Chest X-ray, AP view. Patient: 57 years old, sex M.
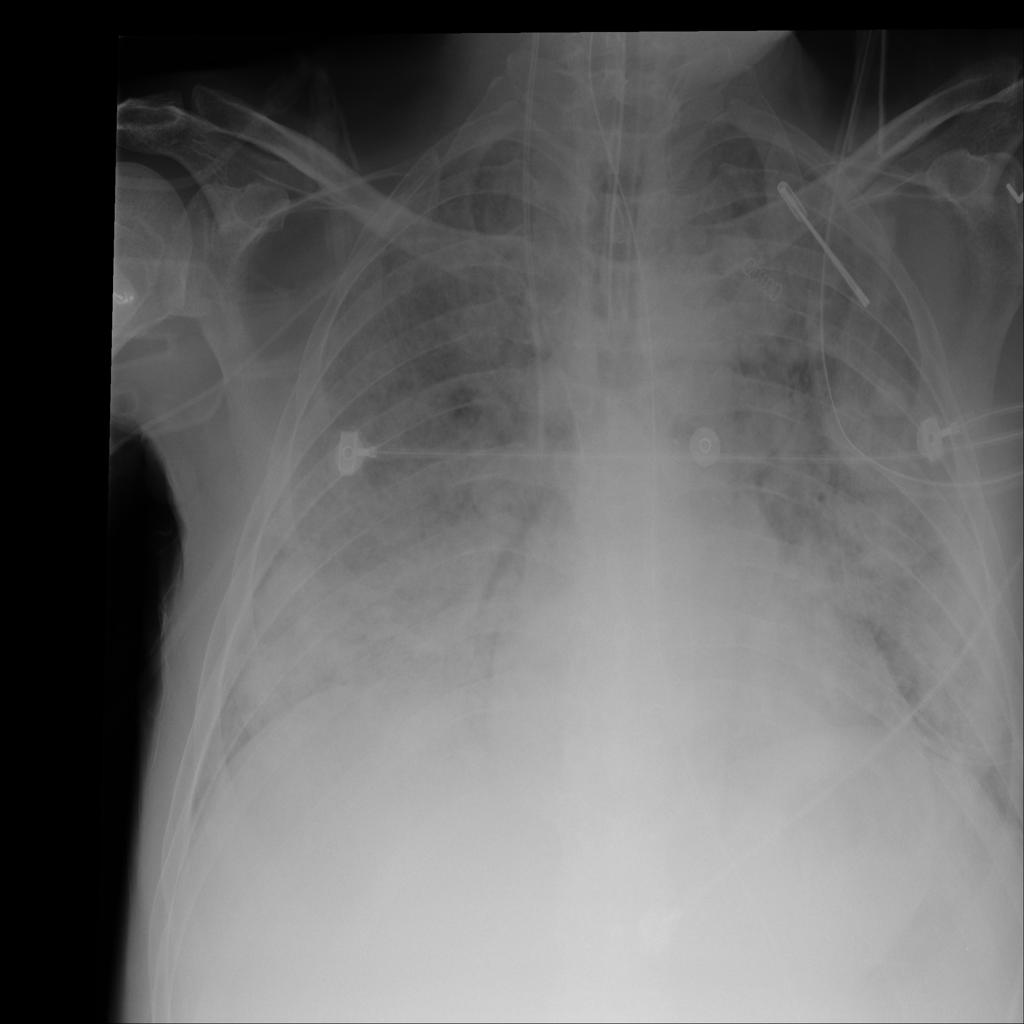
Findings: Edema